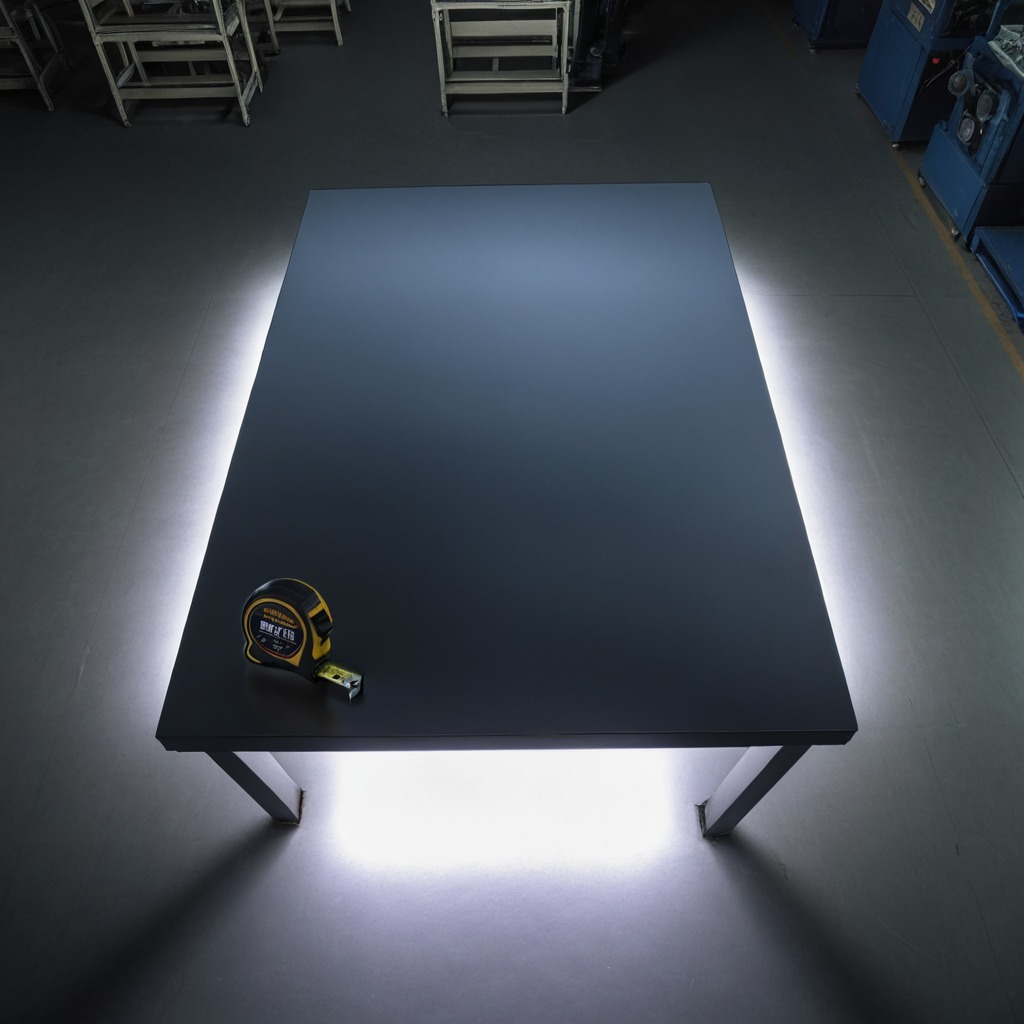
A measuring tape is lying on the clean empty table in the basement in the evening soft directional lighting on the tabletop realistic grain studio-quality clarity centered framing